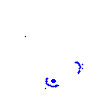
Particle: electron